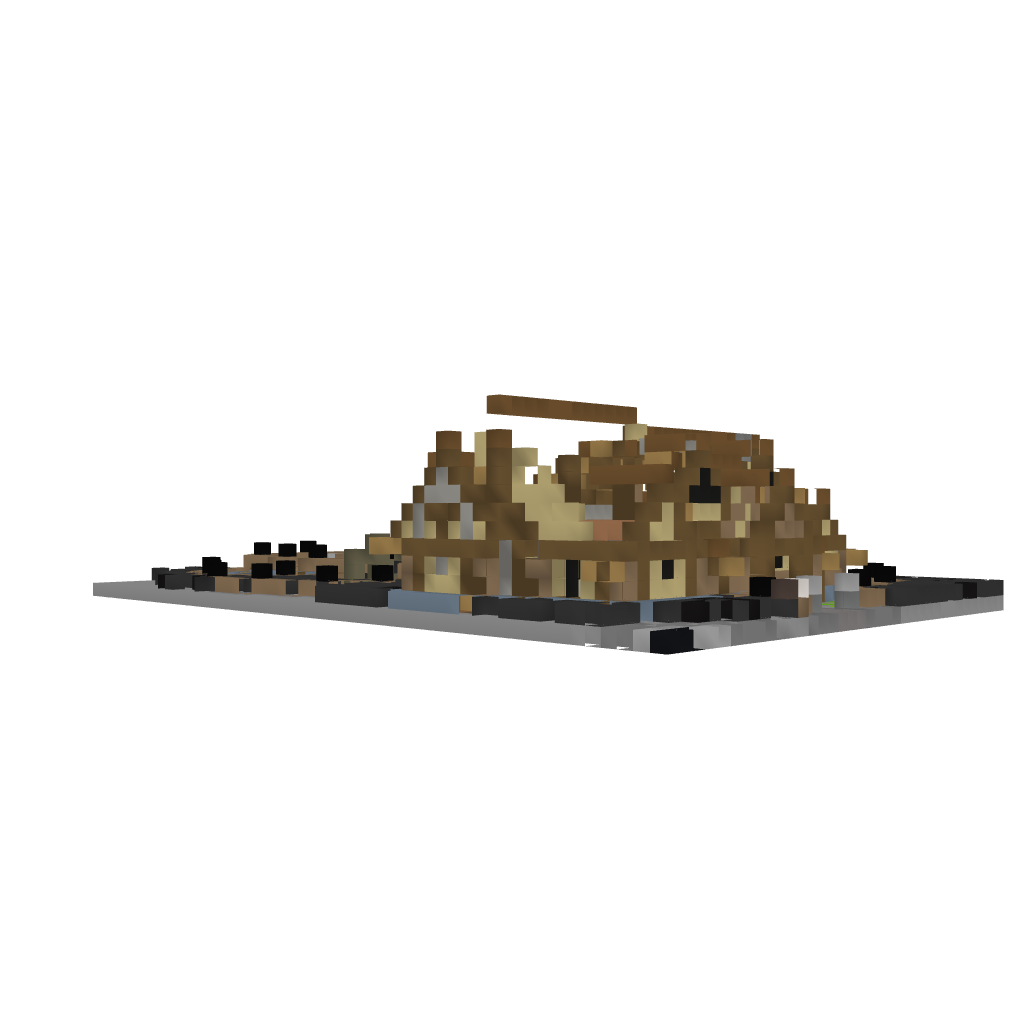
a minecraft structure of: Rustic Log Cabin